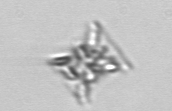
Label: Eucampia